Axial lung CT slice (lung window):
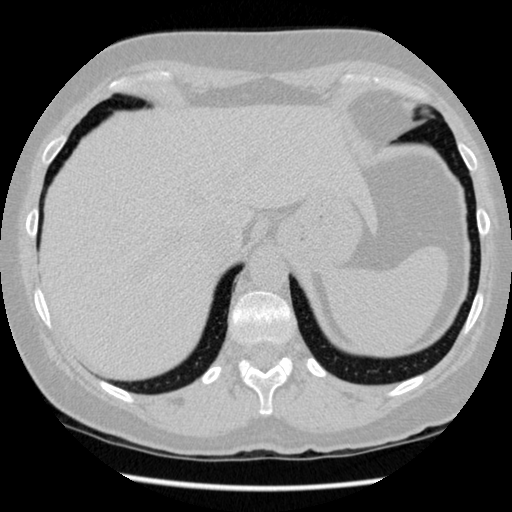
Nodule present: no